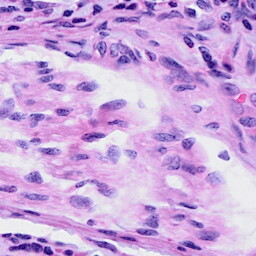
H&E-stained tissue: Cervix